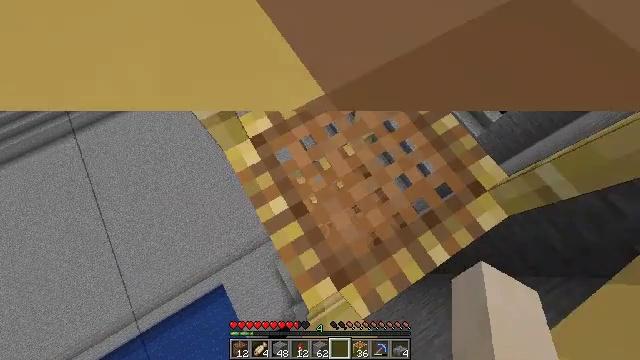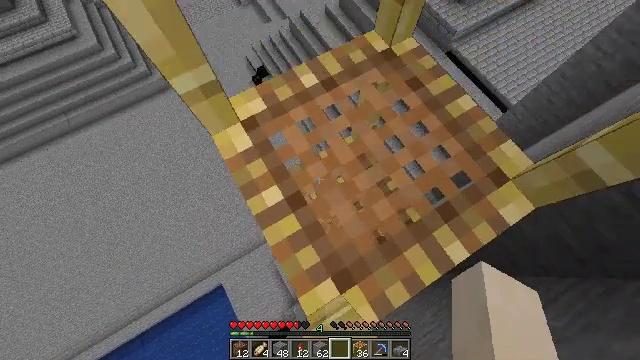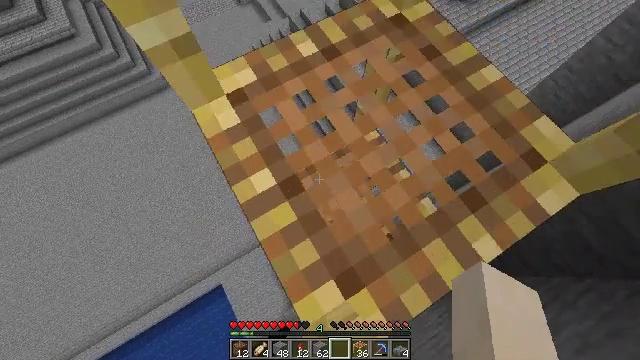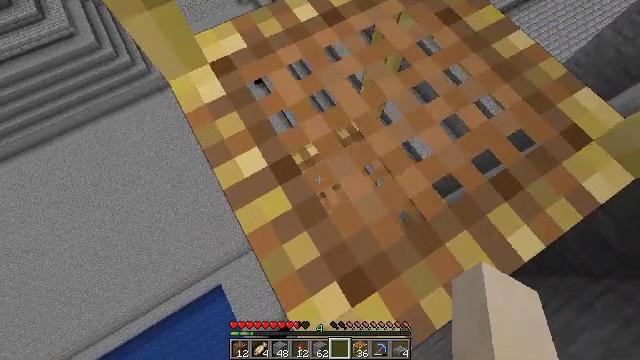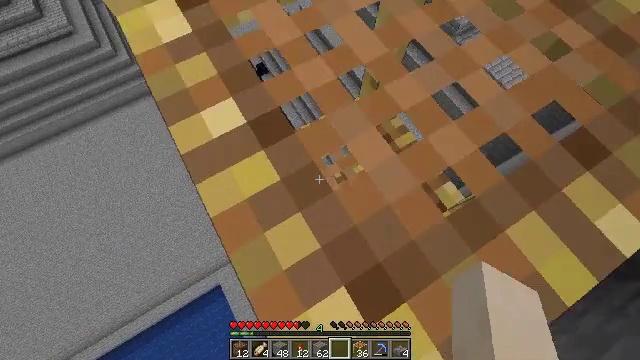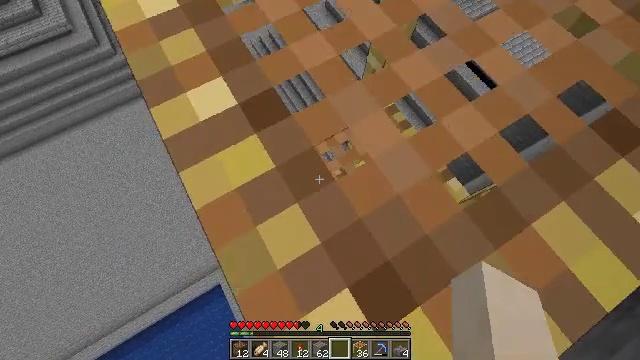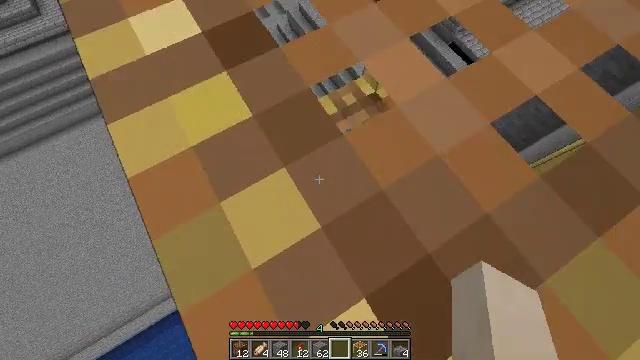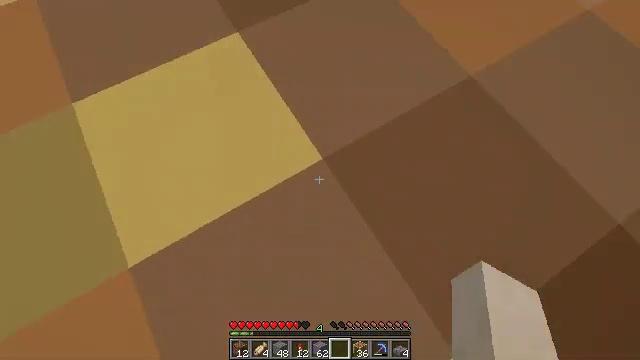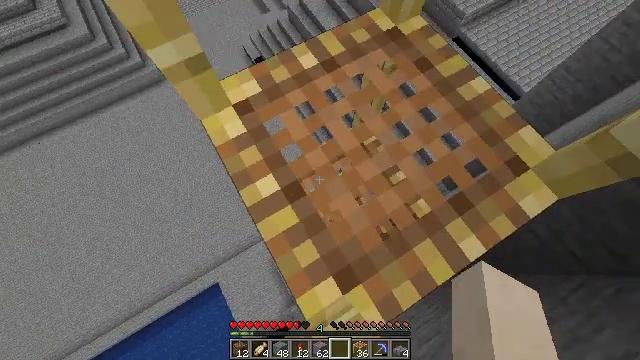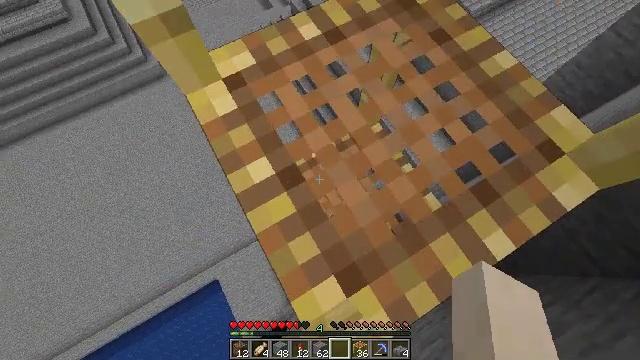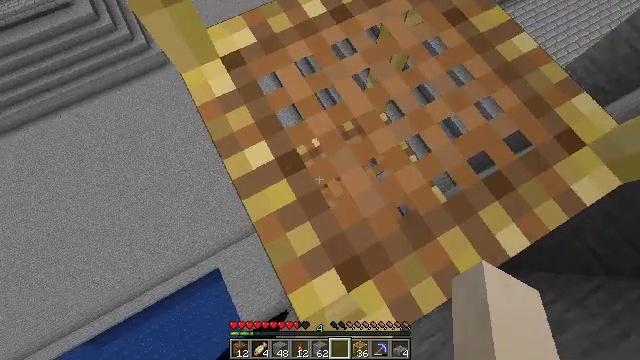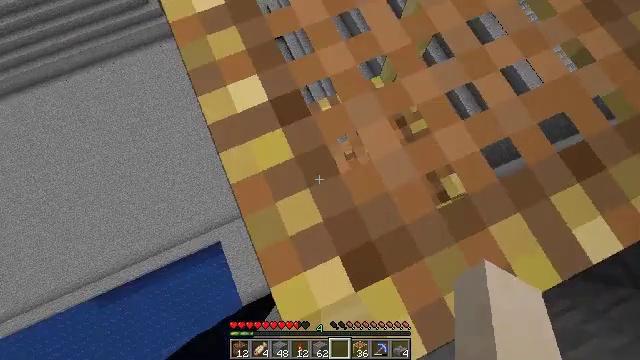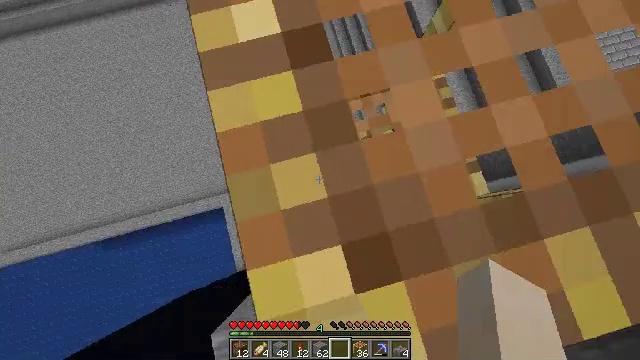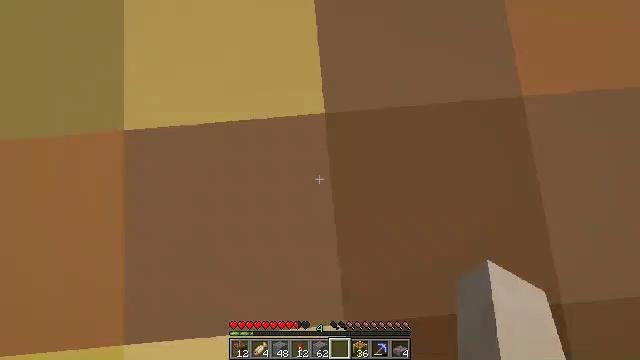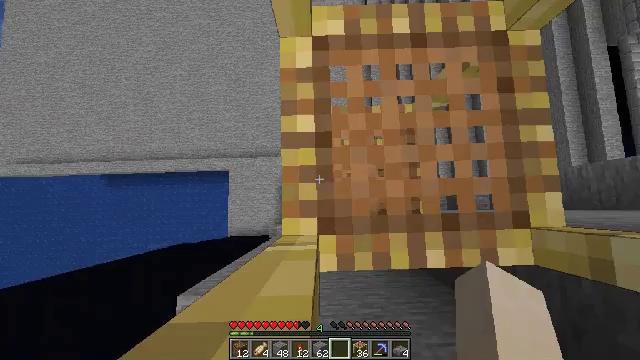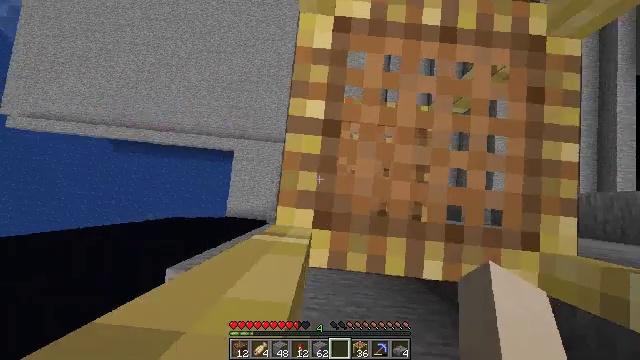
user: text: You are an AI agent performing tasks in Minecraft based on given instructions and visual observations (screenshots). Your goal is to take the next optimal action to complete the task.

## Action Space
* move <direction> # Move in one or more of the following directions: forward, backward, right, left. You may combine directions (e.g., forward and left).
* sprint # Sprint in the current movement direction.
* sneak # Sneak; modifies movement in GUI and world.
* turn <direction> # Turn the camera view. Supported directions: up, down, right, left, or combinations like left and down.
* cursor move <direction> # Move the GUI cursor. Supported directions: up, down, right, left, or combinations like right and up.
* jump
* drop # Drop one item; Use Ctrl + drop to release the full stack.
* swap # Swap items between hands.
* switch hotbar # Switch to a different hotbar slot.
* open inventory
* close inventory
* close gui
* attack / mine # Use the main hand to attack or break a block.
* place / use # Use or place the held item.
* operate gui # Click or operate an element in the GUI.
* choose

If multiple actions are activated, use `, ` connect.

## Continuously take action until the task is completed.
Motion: motion action
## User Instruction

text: Collect scaffolding blocks.
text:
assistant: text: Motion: sneak
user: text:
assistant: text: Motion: sneak
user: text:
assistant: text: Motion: sneak
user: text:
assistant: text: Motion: sneak
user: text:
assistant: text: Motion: sneak
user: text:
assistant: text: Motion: sneak
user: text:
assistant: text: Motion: sneak
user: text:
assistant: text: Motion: sneak
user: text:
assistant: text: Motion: sneak
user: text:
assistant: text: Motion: sneak, turn left and down
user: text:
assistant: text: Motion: sneak, turn left and down
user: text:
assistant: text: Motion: move right, sneak, turn left and down
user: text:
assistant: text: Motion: move right, sneak, turn left and down
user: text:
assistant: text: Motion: move right, sneak, turn left
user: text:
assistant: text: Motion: sneak, turn left and down
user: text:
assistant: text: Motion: sneak, turn left and down
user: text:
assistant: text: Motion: sneak, turn left and down
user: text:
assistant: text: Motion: sneak, turn left
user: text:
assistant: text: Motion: sneak, turn left and up
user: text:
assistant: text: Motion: sneak
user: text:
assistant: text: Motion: sneak
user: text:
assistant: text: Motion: sneak
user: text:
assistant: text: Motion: sneak
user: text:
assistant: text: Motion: sneak
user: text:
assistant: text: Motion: sneak, turn down
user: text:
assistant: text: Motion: sneak
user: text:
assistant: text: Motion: move right, sneak
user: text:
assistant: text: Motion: move right, sneak
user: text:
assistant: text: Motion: move right, sneak
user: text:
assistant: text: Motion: move right, sneak